Question: For the first time I'm using a bootstrap-based template for my website.
It has several advantages but makes it very difficult for me to align the elements the way I want.
What I would like is to place the "carousel text" between the "John Smith" text and the address (avenue de la gare...). Current the carousel text keeps sticking above john smith which is not what I want.
They are so many files in the template that I haven't been able to reproduce the issue on JSFiddle, therefore here is a link to download the files <URL>
You can also see the issue in live <URL>
Many thanks for your help

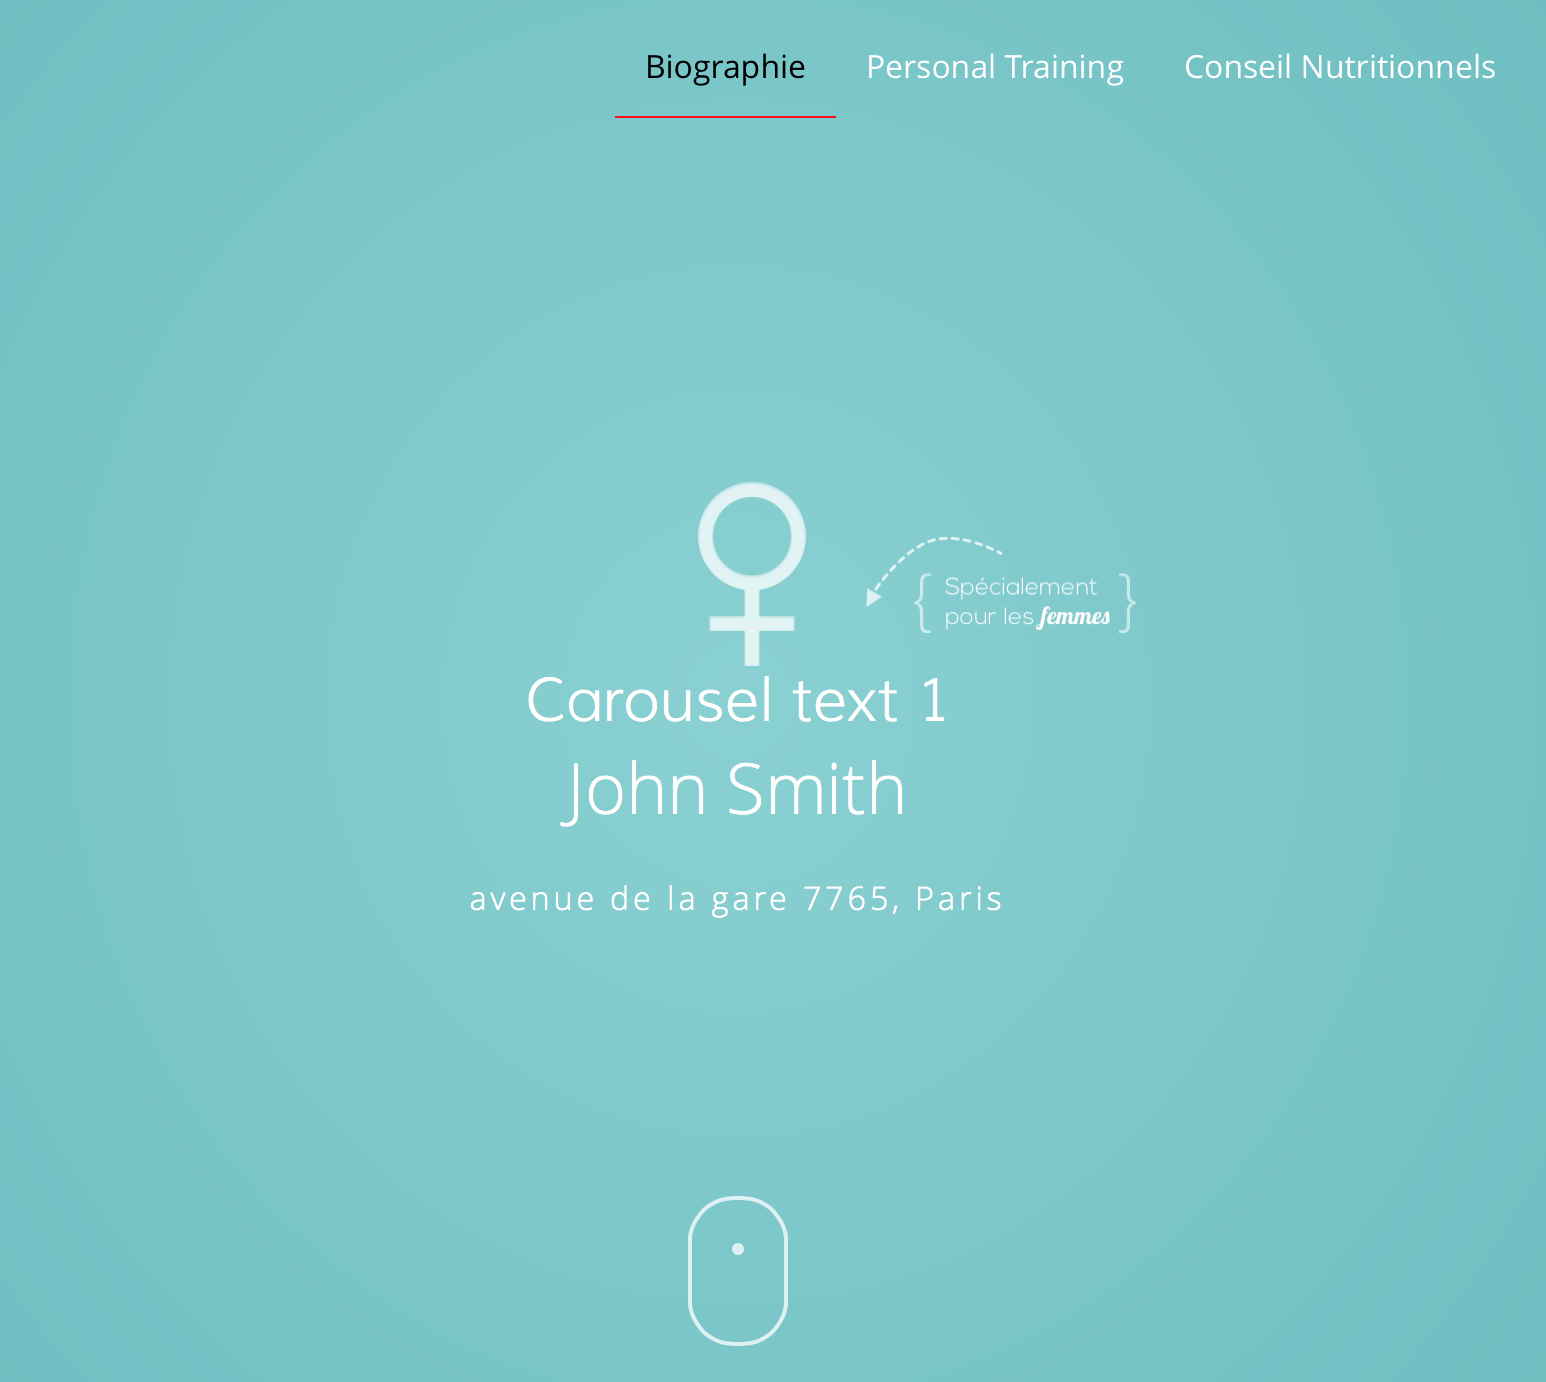
Answer: for ".carousel-inner" class add "top:76px" and adjust avenue text little bit with margin